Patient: sex F, age 61
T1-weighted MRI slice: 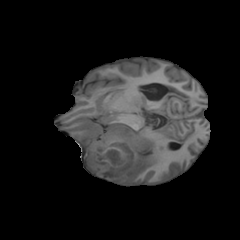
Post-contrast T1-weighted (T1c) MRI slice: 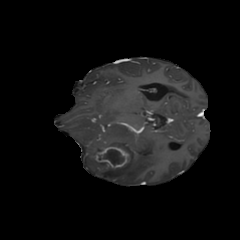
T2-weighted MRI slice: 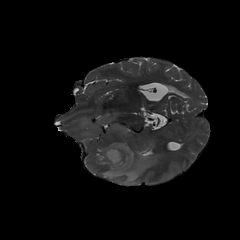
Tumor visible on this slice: yes
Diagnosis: Glioblastoma, IDH-wildtype
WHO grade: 4